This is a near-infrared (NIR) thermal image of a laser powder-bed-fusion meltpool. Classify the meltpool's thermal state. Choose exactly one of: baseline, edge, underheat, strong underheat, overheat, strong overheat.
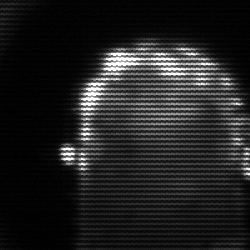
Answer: baseline